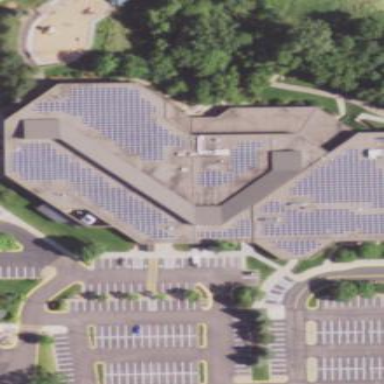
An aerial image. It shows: Solar photovoltaic panel generator.